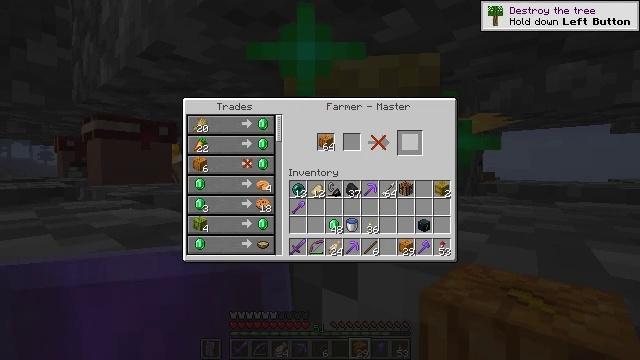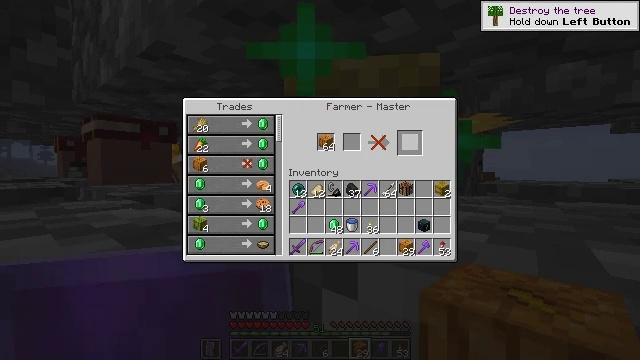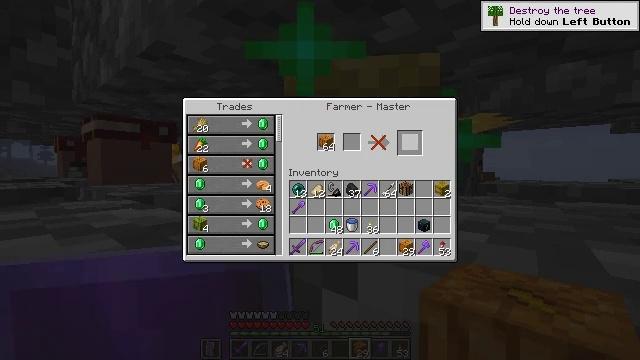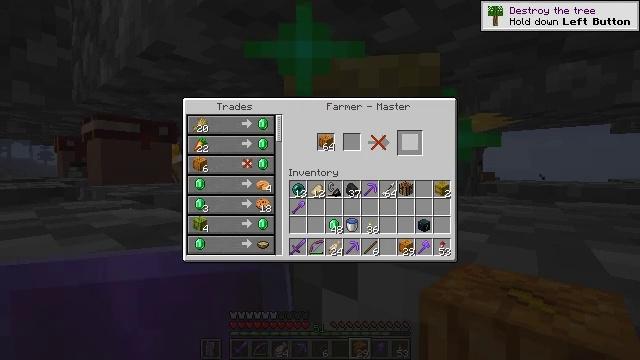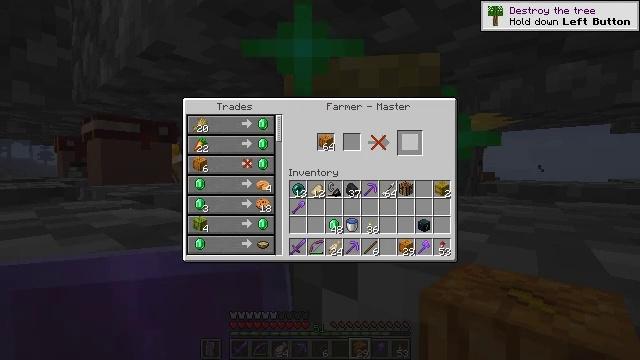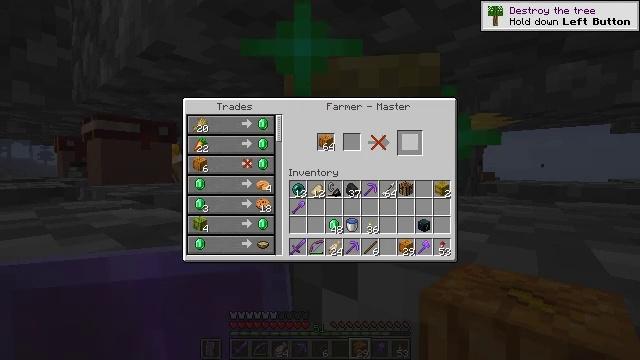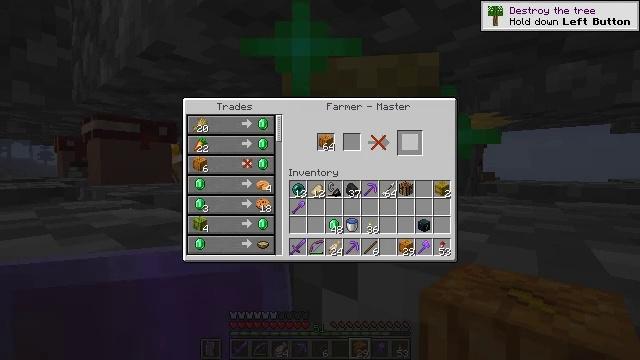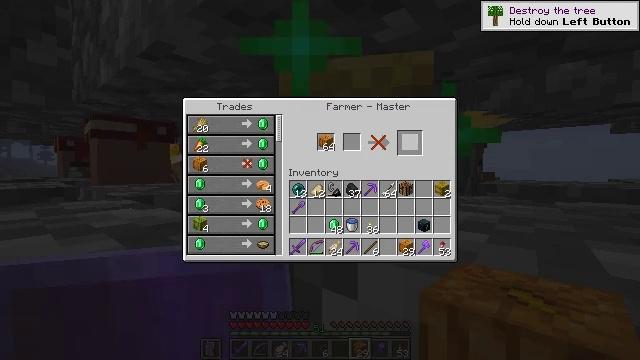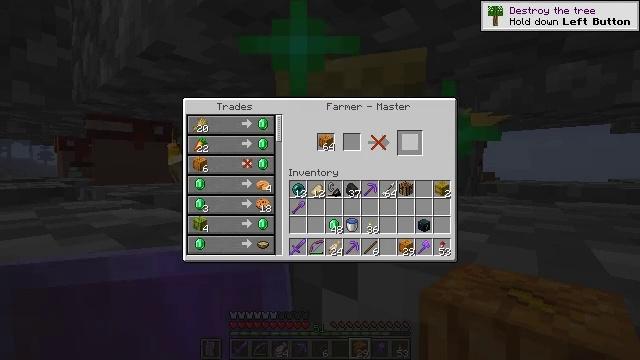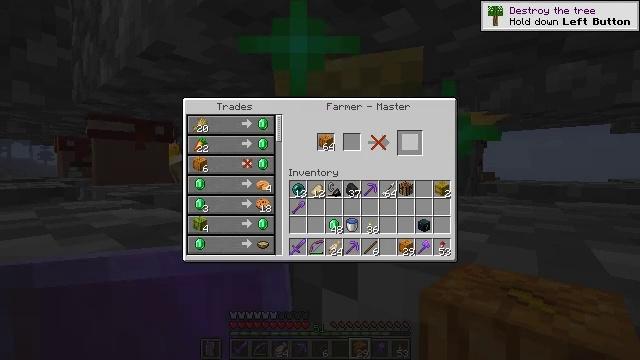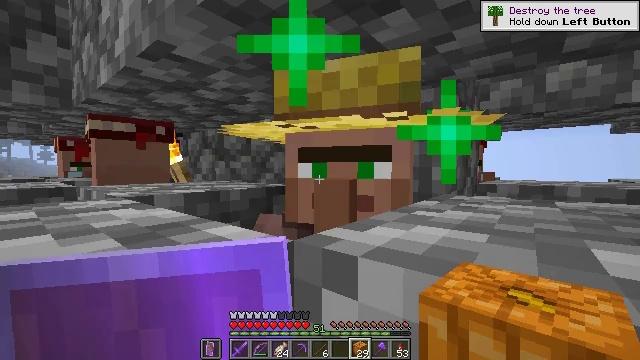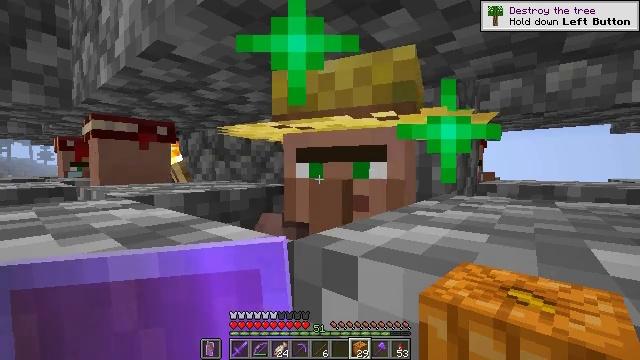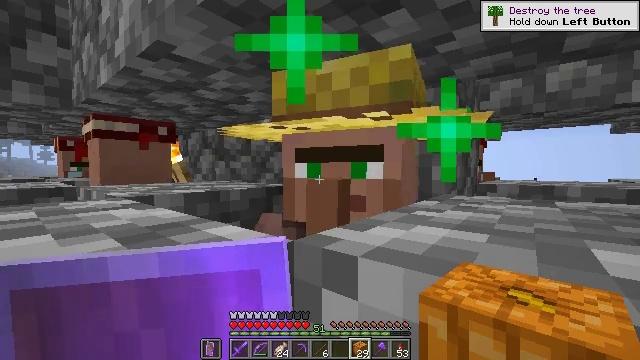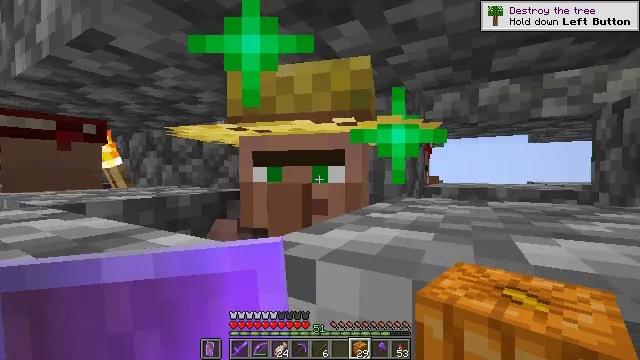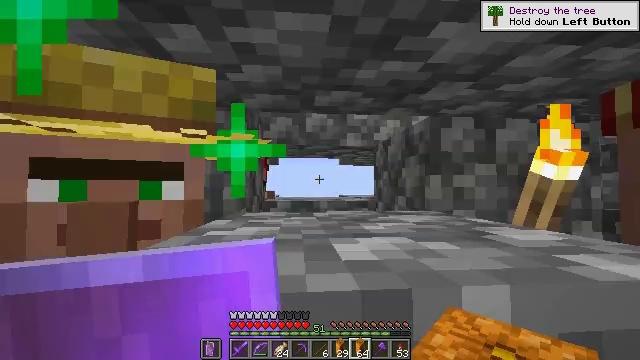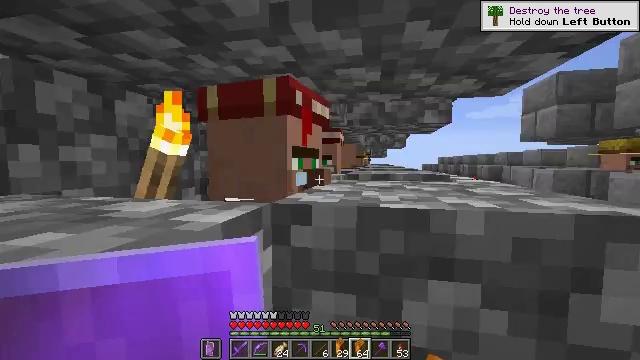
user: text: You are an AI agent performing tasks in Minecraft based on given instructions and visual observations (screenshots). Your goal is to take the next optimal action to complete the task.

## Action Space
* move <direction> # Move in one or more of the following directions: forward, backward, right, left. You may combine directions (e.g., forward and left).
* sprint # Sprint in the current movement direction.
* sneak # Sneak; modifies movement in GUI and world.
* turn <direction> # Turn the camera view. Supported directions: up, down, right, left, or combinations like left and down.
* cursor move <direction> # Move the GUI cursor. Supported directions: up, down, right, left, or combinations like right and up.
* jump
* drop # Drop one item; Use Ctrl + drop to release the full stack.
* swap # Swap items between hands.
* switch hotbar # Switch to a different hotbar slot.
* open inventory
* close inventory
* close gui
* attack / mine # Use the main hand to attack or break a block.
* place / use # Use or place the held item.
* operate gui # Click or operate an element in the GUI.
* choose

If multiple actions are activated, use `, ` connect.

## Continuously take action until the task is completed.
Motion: motion action
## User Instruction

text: Use the crafting table to craft a lantern.
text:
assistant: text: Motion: sneak, attack / mine, jump
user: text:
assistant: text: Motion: sneak, attack / mine, jump
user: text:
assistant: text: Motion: sneak, attack / mine
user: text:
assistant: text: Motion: sneak
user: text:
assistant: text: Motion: sneak
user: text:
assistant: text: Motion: no_op
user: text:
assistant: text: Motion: no_op
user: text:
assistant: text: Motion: no_op
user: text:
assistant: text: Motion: no_op
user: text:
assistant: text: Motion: no_op
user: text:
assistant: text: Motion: no_op
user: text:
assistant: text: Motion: no_op
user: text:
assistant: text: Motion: turn right
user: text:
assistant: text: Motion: turn right and up
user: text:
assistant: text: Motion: turn right and down
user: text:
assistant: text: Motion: turn right and down
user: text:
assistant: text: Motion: turn right and down
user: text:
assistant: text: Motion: no_op
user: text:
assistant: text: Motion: no_op
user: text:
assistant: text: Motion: no_op
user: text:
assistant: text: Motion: no_op
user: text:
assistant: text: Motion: no_op
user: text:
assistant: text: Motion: no_op
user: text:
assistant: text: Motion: no_op
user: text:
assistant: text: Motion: no_op
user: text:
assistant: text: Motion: no_op
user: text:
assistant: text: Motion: no_op
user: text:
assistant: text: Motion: no_op
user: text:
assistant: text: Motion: no_op
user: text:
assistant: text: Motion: no_op